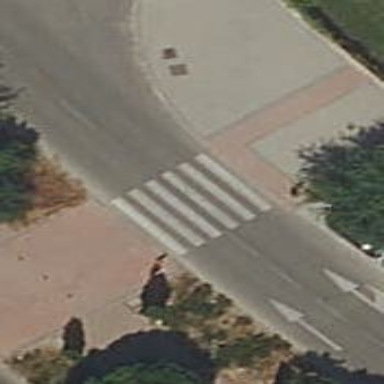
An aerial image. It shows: Zebra crossing on the road.